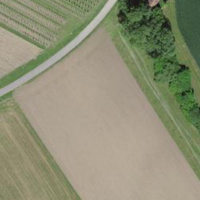
EUNIS habitat code: 52
Species observed at this site:
Argentina anserina